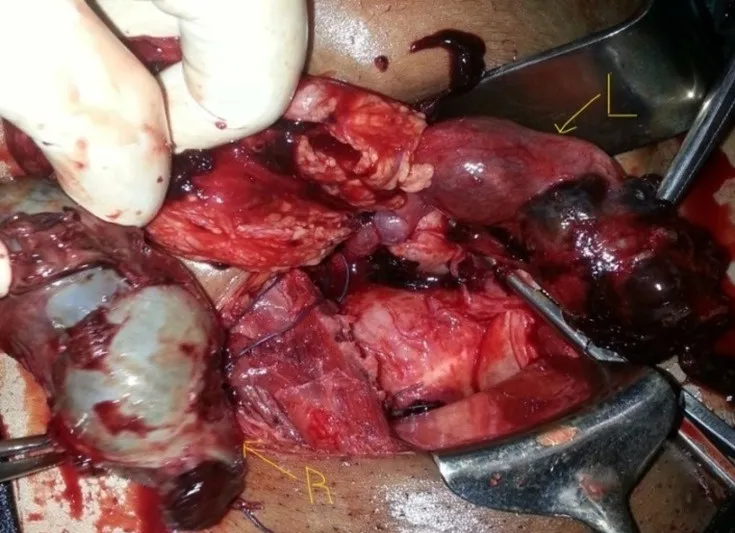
Bilateral ruptured ampullary ectopic pregnancy at laparotomy, L-left, R-right tubal ectopic pregnancy.
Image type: medical_photograph (other_medical_photograph)